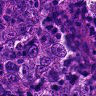
Metastatic tissue present: yes